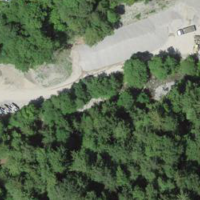
EUNIS habitat code: 44
Species observed at this site:
Odontopera bidentata
Macularia sylvatica